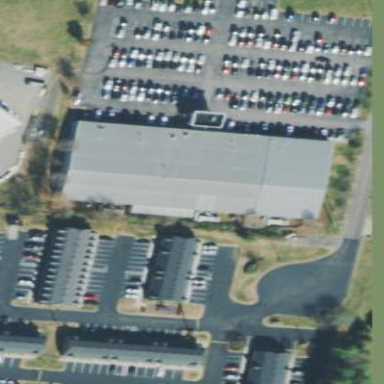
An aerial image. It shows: Building that houses bowling alley.